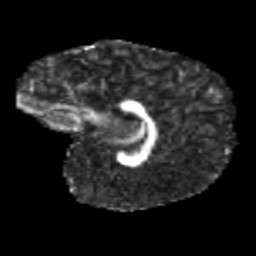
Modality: FA
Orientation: sagittal
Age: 10
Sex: male
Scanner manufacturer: siemens
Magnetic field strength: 3 T
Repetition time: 3.8 s
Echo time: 0.07 s